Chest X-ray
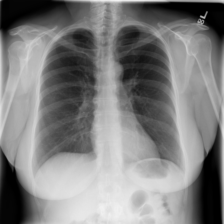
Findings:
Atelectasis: negative
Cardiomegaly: negative
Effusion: negative
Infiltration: negative
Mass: negative
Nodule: negative
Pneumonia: negative
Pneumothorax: negative
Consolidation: negative
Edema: negative
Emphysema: negative
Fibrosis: negative
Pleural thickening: negative
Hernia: negative